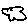
Label: cloud